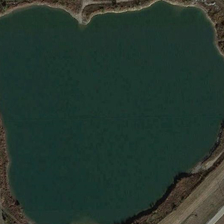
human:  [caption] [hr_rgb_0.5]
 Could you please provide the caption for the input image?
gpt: there is a lake in the middle of the land .

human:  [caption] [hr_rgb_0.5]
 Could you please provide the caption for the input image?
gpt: there is a lake in the middle of the land .

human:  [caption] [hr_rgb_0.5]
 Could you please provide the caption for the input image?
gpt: there are a large number of trees around the vast lake .

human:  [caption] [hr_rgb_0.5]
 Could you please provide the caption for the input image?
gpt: there are a large number of trees around the vast lake .

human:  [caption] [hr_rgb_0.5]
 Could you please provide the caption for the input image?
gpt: there is a lake in the middle of the land .